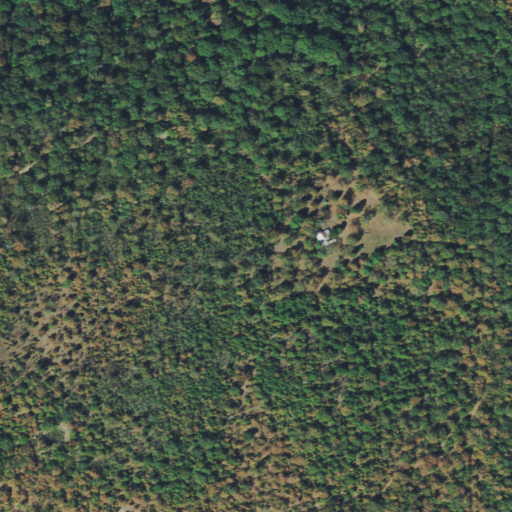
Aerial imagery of mountain in Oklahoma named Kester Mountain containing deciduous forest and open development